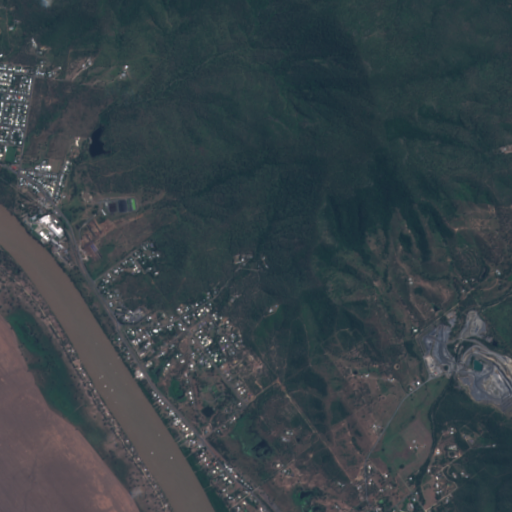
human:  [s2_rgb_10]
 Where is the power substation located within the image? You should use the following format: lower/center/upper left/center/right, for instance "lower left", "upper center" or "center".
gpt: The power substation is located in the center left of the image.
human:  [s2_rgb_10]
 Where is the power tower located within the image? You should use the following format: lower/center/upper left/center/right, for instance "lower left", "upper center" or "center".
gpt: The power tower is located in the center left of the image.
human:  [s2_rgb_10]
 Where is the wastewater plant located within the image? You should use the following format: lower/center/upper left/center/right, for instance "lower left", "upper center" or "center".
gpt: The wastewater plant is located in the center left of the image.
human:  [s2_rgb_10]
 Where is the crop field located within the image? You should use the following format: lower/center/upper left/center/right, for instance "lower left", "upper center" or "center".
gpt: There is no crop field in the image.